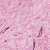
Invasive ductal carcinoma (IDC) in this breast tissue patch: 0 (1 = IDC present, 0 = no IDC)